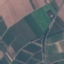
Label: PermanentCrop